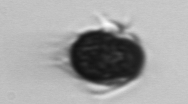
Label: Mesodinium